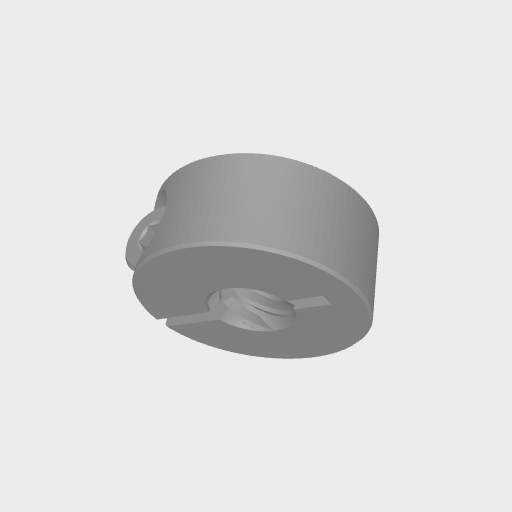
Part: LeadScrewClampingCollar